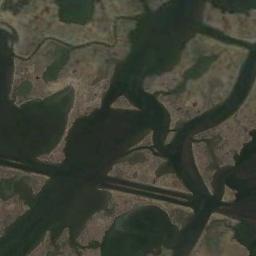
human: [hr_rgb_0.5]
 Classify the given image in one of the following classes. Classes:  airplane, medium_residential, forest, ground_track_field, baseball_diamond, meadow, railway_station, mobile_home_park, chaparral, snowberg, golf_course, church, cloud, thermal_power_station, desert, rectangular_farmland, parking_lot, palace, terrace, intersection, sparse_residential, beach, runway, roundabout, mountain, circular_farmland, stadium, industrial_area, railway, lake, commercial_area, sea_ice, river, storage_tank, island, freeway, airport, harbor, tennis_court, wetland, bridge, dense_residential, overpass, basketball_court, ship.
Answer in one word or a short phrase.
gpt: wetland